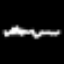
Label: squiggle